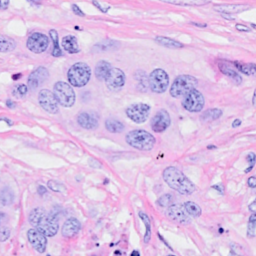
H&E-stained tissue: Breast